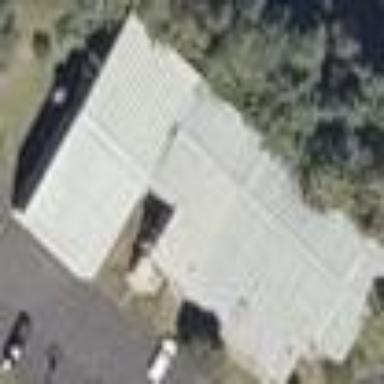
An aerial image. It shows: Commercial building with flat roof. Adjacent to it is sports center.